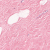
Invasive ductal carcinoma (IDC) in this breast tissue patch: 0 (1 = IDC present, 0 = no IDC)